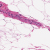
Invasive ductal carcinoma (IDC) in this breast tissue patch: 0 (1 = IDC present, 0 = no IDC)